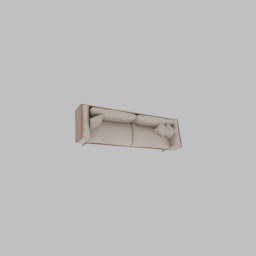
Label: furniture